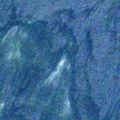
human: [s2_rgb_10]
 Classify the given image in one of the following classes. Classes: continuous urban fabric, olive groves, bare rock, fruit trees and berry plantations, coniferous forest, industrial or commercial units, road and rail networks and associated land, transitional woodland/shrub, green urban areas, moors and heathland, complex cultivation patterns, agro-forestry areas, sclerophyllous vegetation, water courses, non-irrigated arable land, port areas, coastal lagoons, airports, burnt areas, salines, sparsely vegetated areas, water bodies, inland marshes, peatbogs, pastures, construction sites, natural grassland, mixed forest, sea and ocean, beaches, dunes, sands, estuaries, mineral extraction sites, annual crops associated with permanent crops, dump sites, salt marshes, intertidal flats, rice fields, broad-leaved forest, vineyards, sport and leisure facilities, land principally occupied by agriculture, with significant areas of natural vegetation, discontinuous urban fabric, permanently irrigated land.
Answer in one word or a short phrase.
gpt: sea and ocean